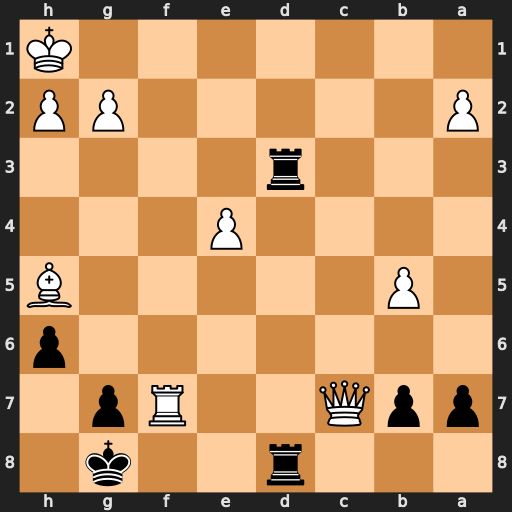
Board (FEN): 3r2k1/ppQ2Rp1/7p/1P5B/4P3/3r4/P5PP/7K
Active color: b
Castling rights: -
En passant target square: -
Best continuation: Rd1+ Bxd1 Rxd1+ Rf1 Rxf1#